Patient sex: M
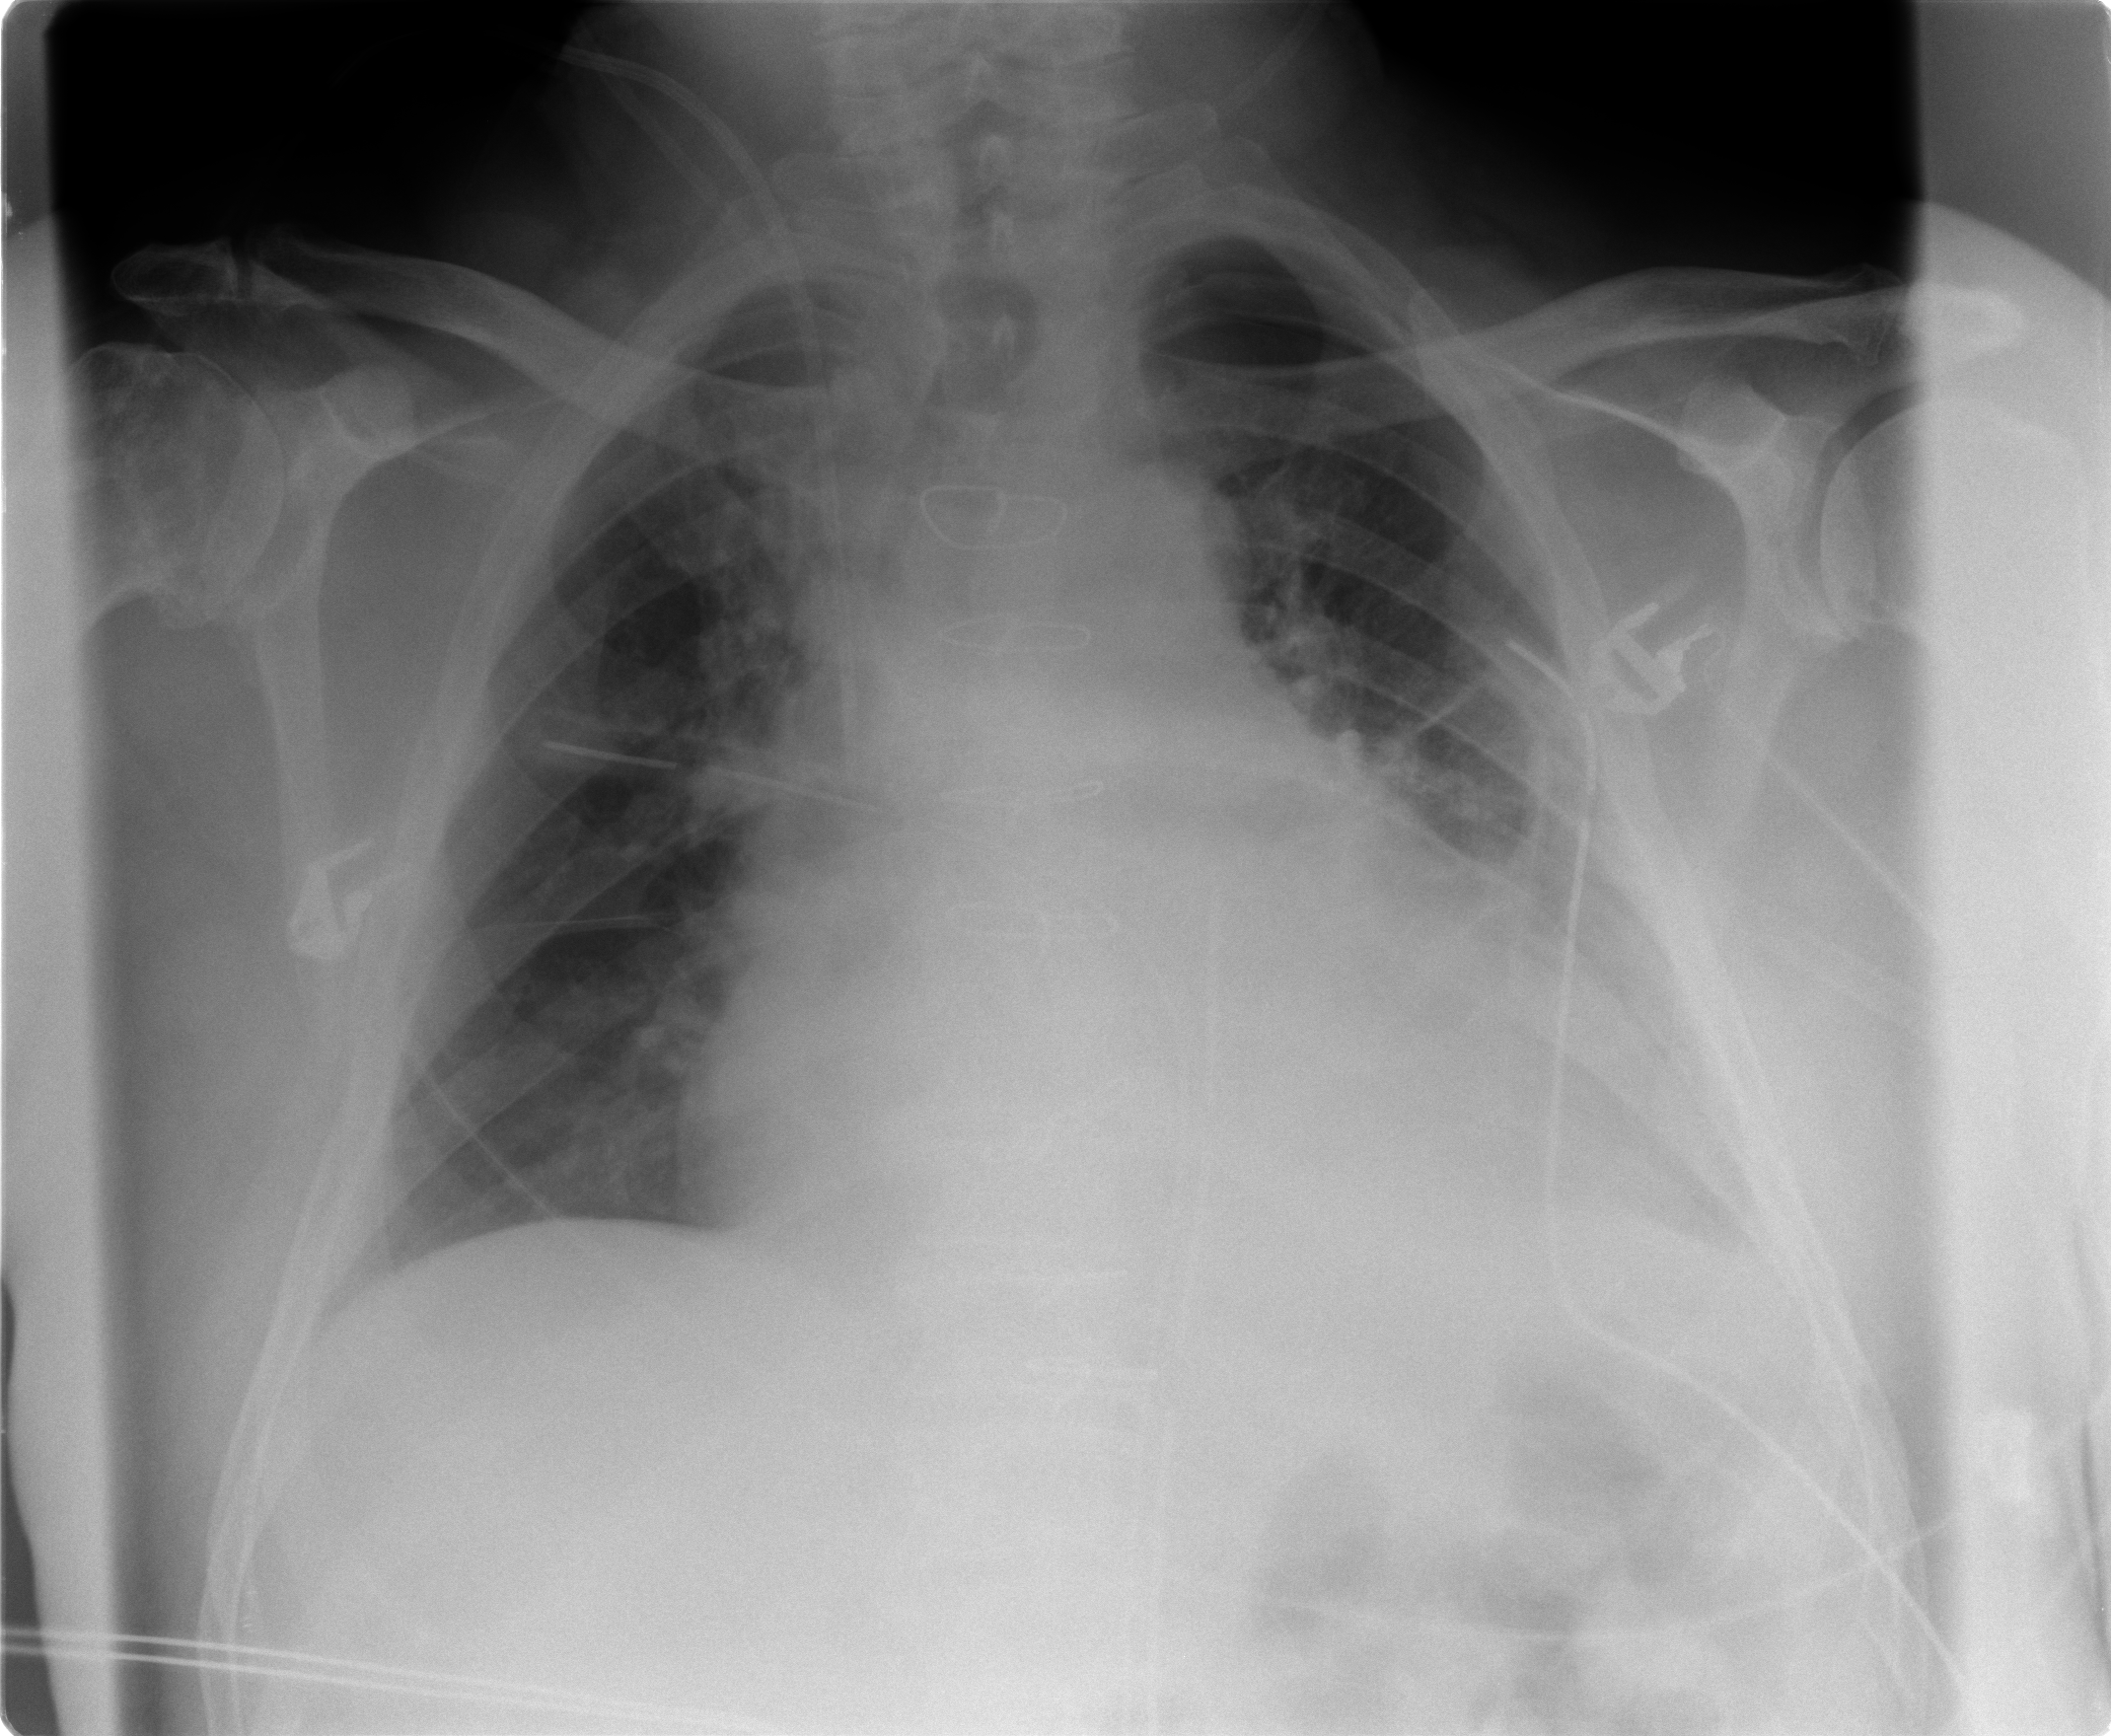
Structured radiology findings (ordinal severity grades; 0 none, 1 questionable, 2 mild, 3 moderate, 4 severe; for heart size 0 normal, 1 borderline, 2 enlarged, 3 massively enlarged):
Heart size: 3
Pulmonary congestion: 2
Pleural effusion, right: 0
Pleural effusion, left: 1
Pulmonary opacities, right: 0
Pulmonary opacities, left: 0
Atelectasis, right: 2
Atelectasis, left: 2